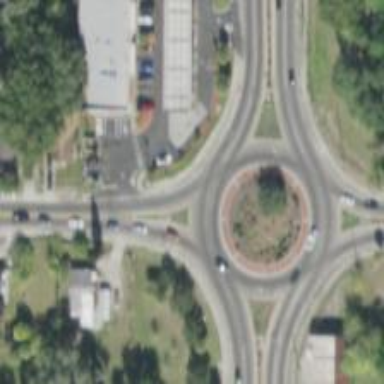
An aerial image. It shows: Secondary road around roundabout.